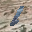
Label: 1